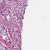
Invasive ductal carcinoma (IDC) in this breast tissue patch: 1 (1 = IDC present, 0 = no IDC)